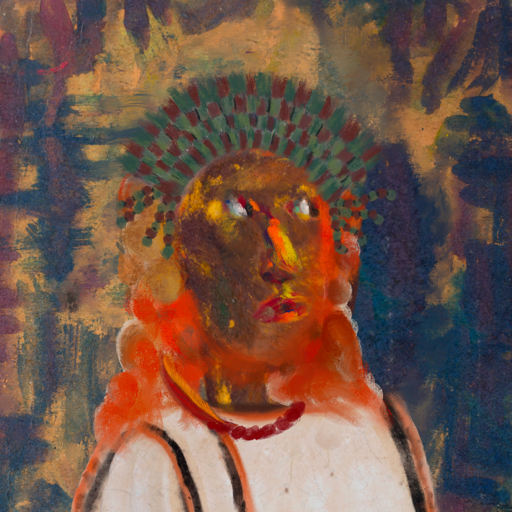
Background: InTheSun, Head And Neck Side: Comrade, Face Side: An_Impression, Bust: Roy_Bahadur, Hair Side: Rupkatha, Head Accessory: After_Raid_Crown, Second Necklace: Blank, Necklace: Pipe, Baby: Blank